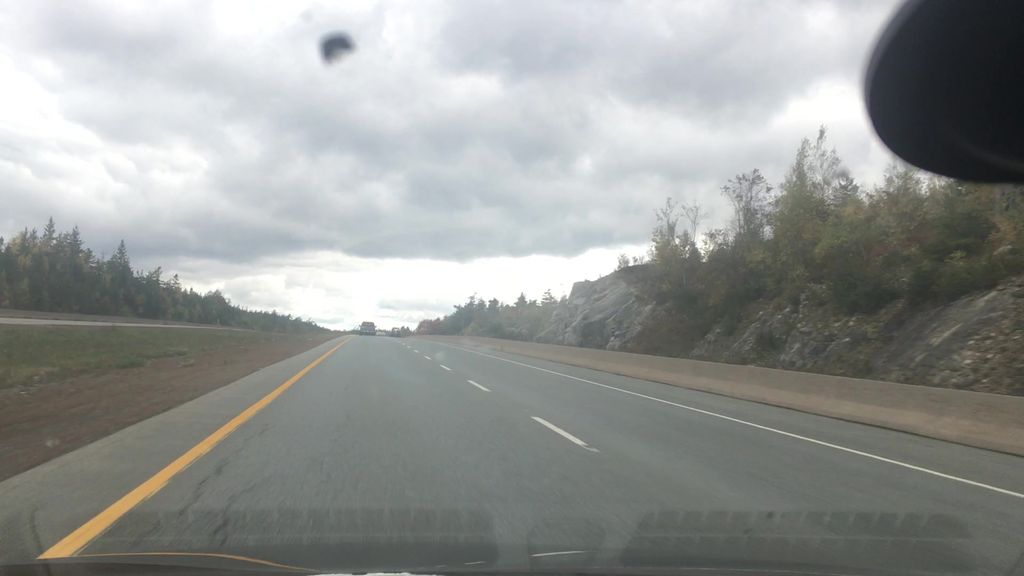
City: halifax